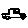
Label: car